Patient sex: M
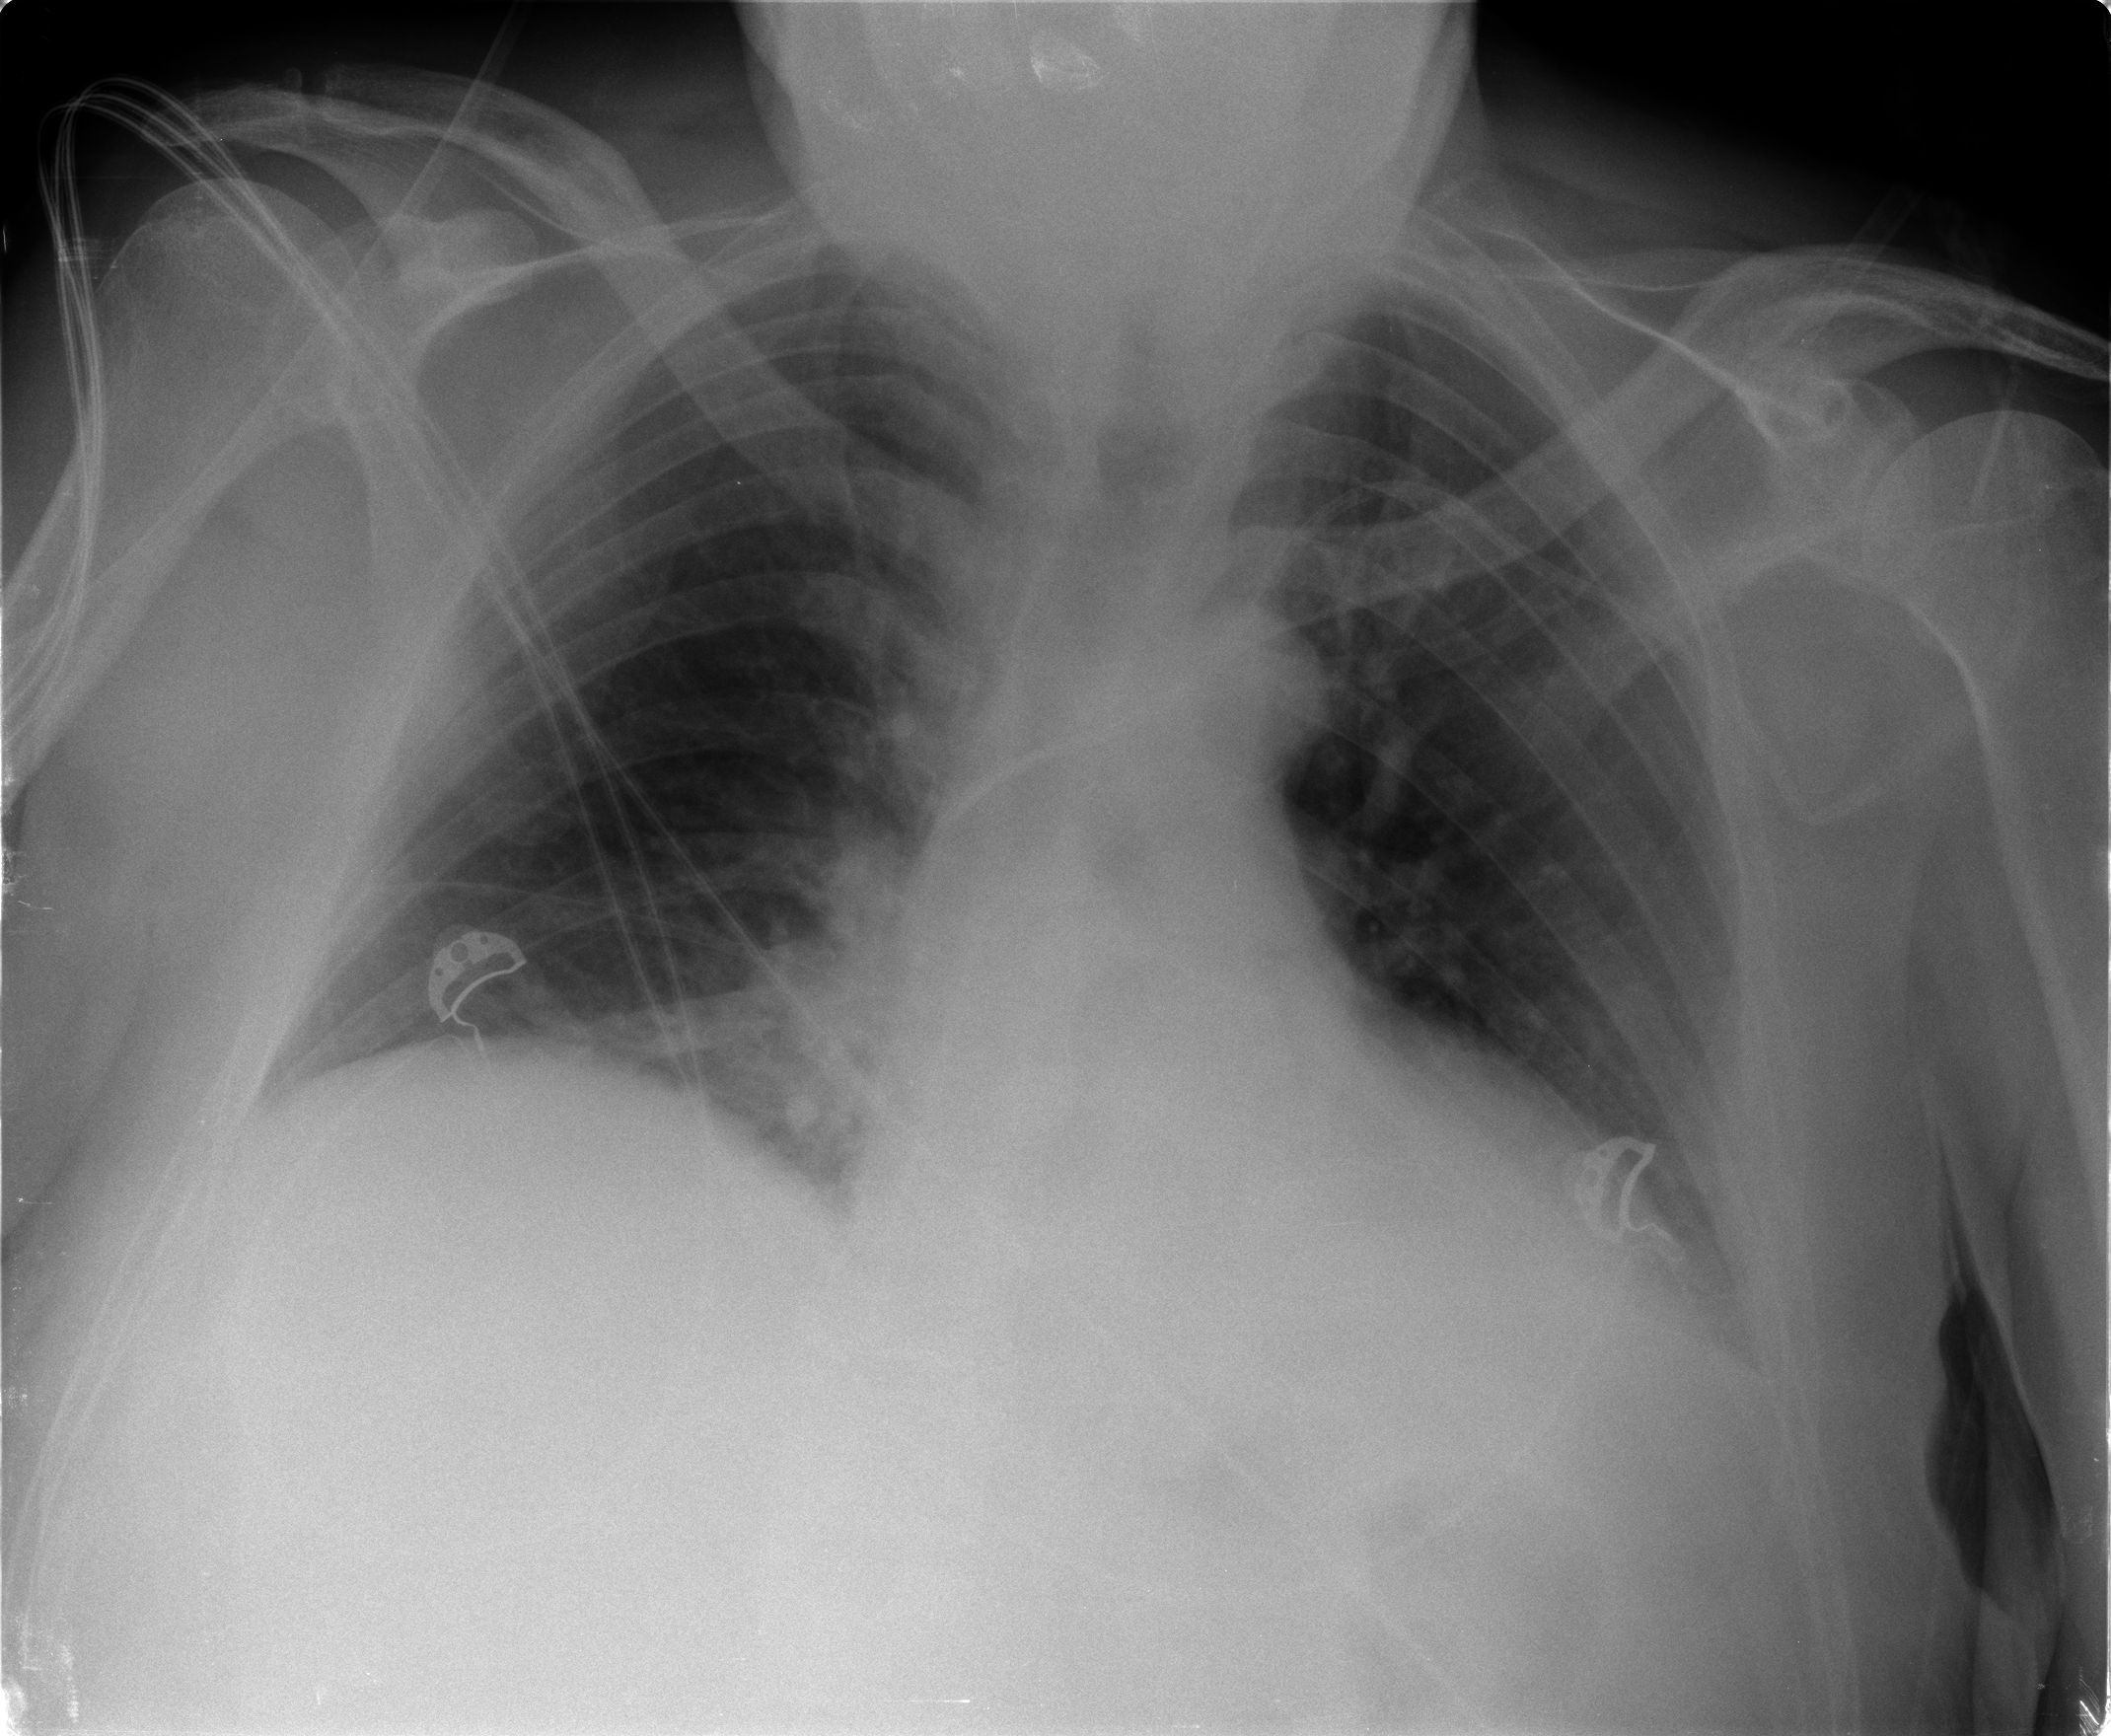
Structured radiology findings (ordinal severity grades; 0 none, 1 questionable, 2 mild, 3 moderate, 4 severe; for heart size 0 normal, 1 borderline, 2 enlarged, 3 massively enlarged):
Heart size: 2
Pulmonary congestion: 0
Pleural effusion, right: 0
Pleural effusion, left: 2
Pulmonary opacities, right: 0
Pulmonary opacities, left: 0
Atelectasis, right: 0
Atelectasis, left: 2